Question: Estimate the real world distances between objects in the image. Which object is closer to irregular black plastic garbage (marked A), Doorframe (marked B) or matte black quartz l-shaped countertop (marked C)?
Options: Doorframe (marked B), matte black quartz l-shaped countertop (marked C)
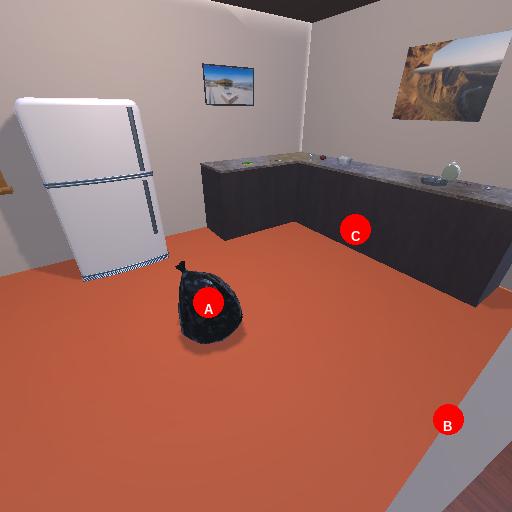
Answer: Doorframe (marked B)